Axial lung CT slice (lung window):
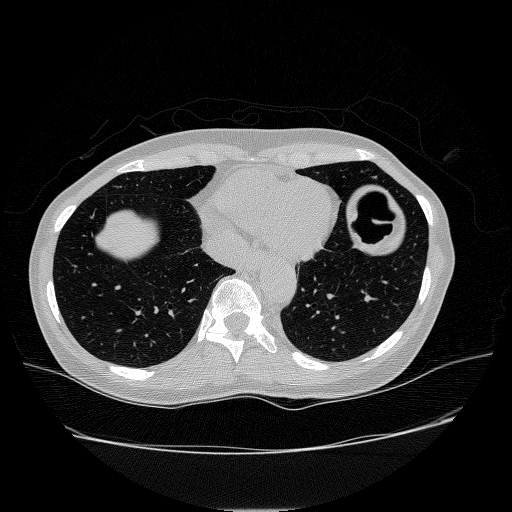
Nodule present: no